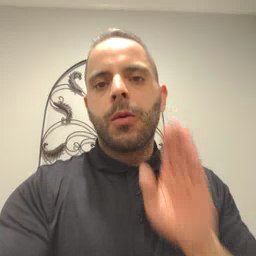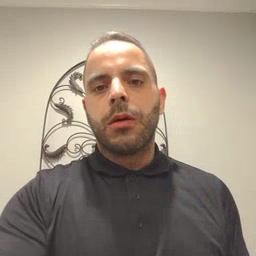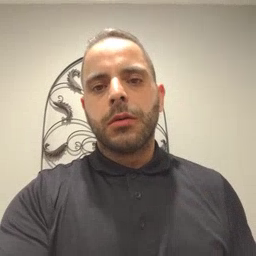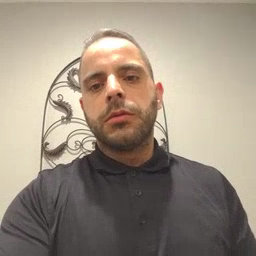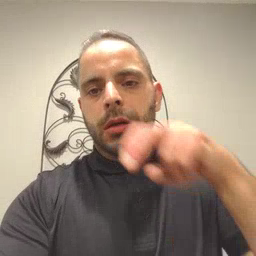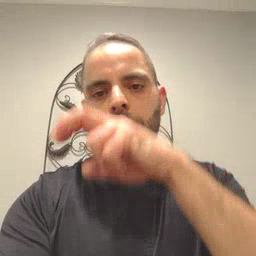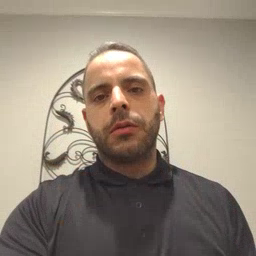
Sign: stairs